Question: Can someone please help me understand why my program produces this error?
As can be seen here "pay.freq" clearly is part of the environment, so why can it not find it? Syntax is the same as for "ts" which it can find without problems
Big circle partly cvovers the word function, small circle partly covers the word plot.

'''
cf.pro <- function(t=0,Tb=T,r=Y, k=1, PRFlag="P", freq="w",plot=0){ #Beregner exposure for alle tidspunkter med udgangspunkt
ts <- seq(0,30,1/52)
pay.freq <- if(toupper(freq)=="W"){1}else #bestemmer hvor ofte der sker betalinger
if(toupper(freq)=="Q"){13}else
if(toupper(freq)=="H"){26}else
if(toupper(freq)=="Y"){52}else print("Fejl i frequency input")
library('parallel')
cl <- makeCluster(7)
clusterEvalQ(cl,source("C:/Users/Marcus/Documents/CBS/Speciale/Data/Global data.R"))
clusterEvalQ(cl,source("C:/Users/Marcus/Documents/CBS/Speciale/Data/Swappriser.R"))
clusterEvalQ(cl,source("C:/Users/Marcus/Documents/CBS/Speciale/Data/Interest simulation.R"))
clusterEvalQ(cl,source("C:/Users/Marcus/Documents/CBS/Speciale/Data/Survival sim.R"))
clusterEvalQ(cl,source("C:/Users/Marcus/Documents/CBS/Speciale/Data/Exposures.R"))
clusterExport(cl,"ts")
clusterExport(cl,"pay.freq")
cf.pro <- parSapplyLB(cl,1:n, function(j){ #Beregner exposure serie n gange
if (k==1) k=Swap(t=0,Ta=0,Tb=Tb,r=r[,j])
sapply(ts,function(i){Exposure.cf(t=i,Tb=Tb,r=r[,j], k=k, PRFlag=PRFlag, pay.freq=pay.freq)}) #beregner exposure for alle tidspunkter
})
stopCluster(cl)
if (plot==1) {
tss <- seq(t, Tb, dt)
matplot(tss, cf.pro[,1:n], type="l", lty=1, main="Exposure Profiles", ylab="Exposure")
lines(tss,rowMeans(cf.pro), lty=1, lwd=3)
}
return(cf.pro)
}
CF.pro.w=cf.pro(t=0,Tb=T,r=r, PRFlag="P", freq="w", plot=1)
'''
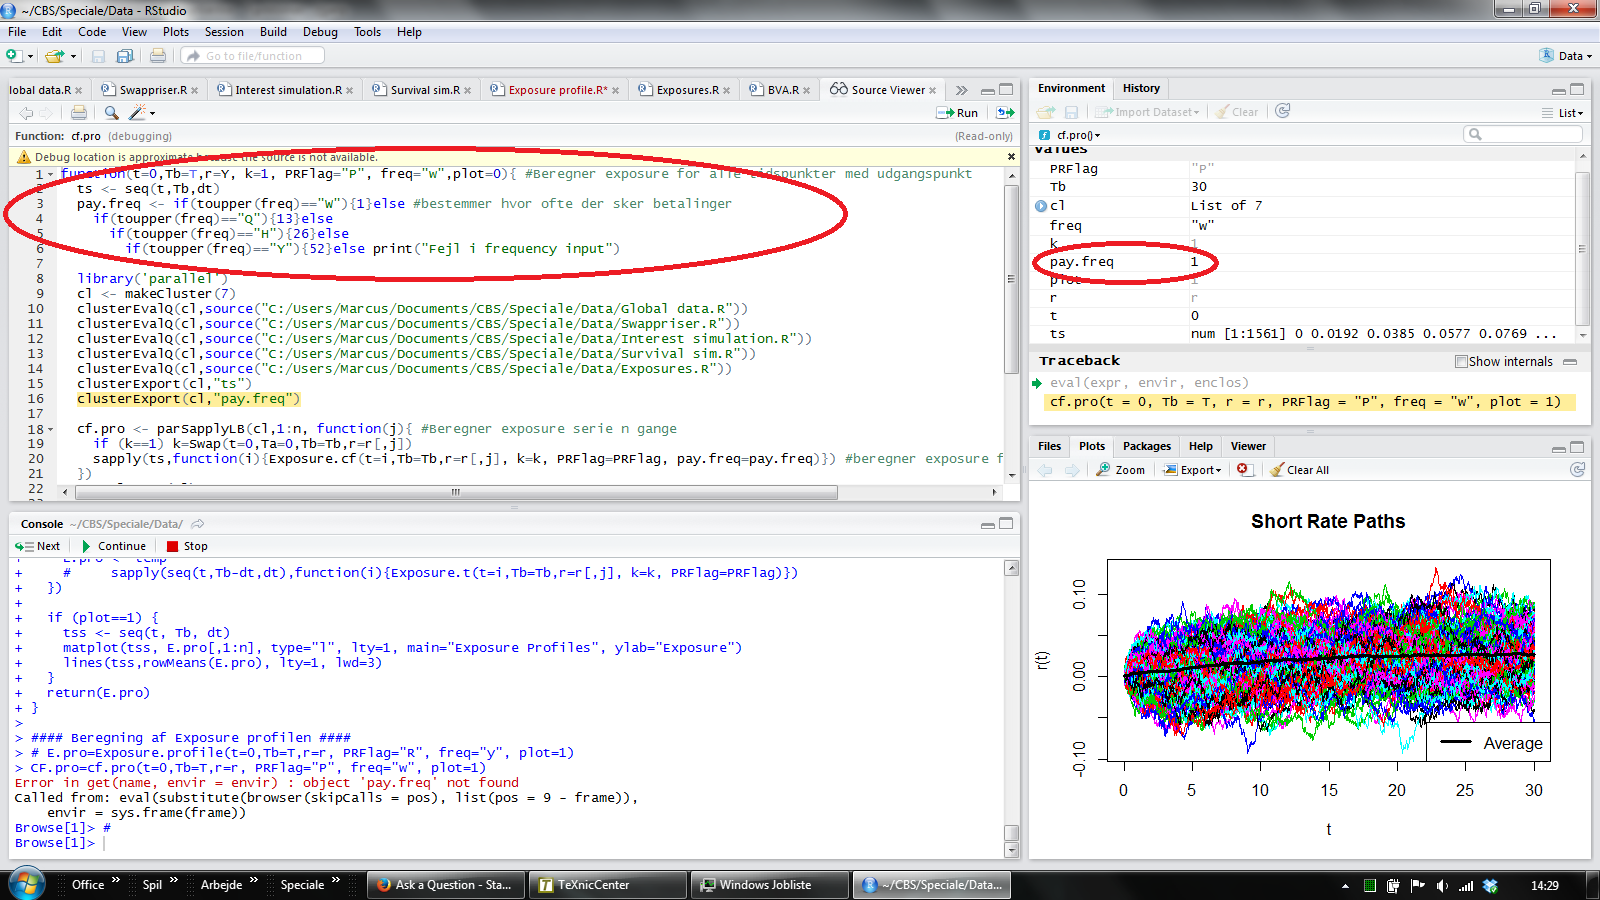
Answer: If you take a look at the clusterExport documentation the call is the following
'''
clusterExport(cl, varlist, envir = .GlobalEnv)
'''
As you can see, the default environment to look for the variable you are trying to export is .GlobalEnv.
You are doing the export within the function, and the scope of pay.freq is not GlobalEnv but the local environment of the function. Yet you haven't specified the environment of the function to clusterExport, so clusterExport looks to GlobalEnv and doesn't find pay.freq.
I'm willing to bet this is your problem, and that pay.freq shows up in your environment now because you probably went line by line through your code to test. I'd clear your environment and try to run the code again by specifying the function environment to clusterExport.
Let me know how that goes, and we can maybe work through it if the problem is a bit more nuanced. This was just my first thought on looking at the question.